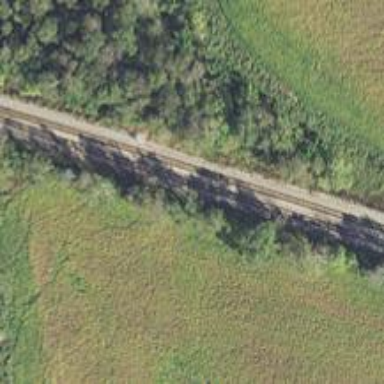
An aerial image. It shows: Railway siding for service.